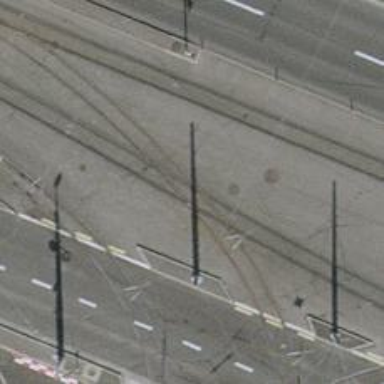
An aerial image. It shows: Railway crossing.